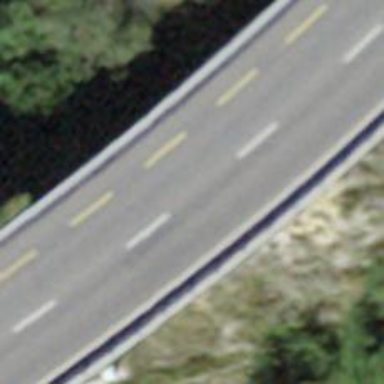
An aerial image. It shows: Primary highway bridge with asphalt surface and dedicated cycle lane on the left.